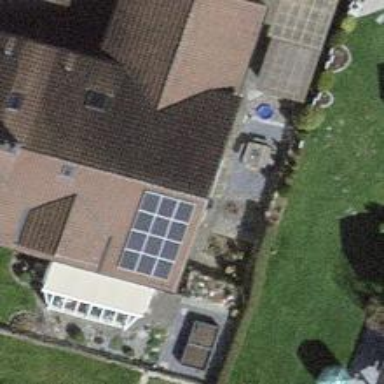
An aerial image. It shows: Solar power generator.